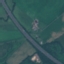
Label: Highway